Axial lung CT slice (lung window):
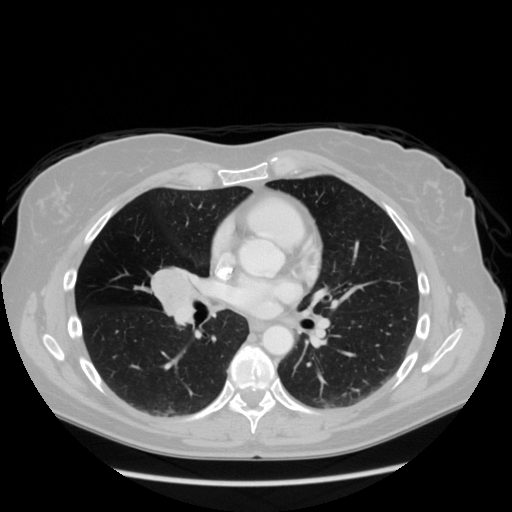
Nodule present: no